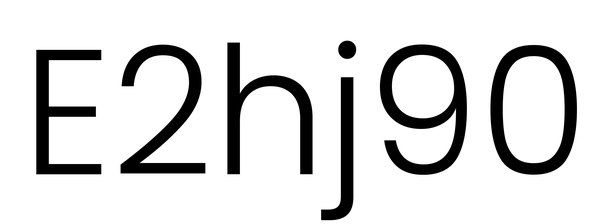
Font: Poppins-Light